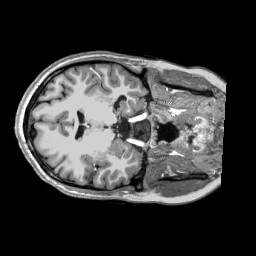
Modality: T1w
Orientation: axial